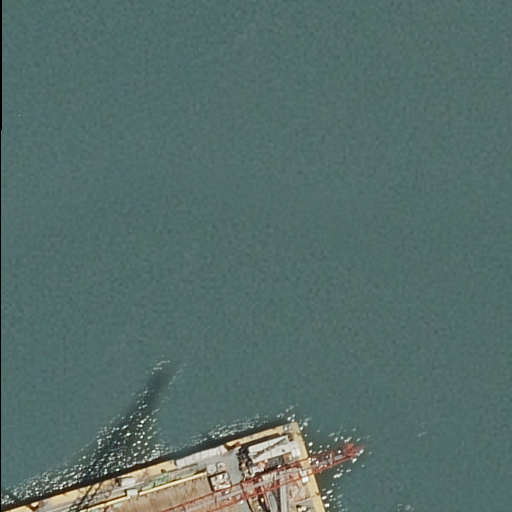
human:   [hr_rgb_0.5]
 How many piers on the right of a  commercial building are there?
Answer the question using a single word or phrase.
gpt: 0

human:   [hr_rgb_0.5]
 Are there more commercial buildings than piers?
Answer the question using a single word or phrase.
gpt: no

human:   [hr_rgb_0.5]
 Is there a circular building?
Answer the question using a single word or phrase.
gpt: no

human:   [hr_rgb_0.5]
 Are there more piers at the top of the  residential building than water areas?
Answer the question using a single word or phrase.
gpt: no

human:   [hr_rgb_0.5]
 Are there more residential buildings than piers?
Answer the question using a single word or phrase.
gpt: no

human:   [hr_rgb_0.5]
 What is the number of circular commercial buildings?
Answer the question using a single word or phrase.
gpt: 0

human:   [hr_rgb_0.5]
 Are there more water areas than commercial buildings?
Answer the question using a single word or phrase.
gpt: yes

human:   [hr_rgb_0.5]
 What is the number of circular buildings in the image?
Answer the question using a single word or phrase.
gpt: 0

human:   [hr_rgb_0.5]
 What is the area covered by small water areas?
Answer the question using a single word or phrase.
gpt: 0m2

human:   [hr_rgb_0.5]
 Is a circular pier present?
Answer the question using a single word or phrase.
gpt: no

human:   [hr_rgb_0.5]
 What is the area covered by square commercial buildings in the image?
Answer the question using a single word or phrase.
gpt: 0m2

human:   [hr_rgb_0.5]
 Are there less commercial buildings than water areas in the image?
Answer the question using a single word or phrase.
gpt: yes

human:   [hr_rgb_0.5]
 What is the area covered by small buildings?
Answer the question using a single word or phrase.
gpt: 2m2

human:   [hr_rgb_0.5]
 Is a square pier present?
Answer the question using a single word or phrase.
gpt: no

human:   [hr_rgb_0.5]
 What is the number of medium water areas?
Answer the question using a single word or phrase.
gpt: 0

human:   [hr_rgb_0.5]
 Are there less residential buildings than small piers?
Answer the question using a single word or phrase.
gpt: no

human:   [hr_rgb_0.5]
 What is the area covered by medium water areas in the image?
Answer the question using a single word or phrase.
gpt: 0m2

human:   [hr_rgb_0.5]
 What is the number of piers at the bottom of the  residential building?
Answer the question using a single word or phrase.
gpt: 0

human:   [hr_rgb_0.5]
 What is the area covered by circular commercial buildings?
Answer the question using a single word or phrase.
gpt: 0m2

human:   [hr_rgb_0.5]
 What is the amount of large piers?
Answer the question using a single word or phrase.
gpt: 0

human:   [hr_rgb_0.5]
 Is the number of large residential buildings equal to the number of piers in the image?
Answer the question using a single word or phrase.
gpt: no

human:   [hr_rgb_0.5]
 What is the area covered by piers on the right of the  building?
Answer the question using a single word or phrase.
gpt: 0m2

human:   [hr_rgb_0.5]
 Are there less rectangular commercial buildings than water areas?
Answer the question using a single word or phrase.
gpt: yes

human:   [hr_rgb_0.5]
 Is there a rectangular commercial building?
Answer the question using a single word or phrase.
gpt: no

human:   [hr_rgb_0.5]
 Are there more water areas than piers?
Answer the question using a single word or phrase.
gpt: no

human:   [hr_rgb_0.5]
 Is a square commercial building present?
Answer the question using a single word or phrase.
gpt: no

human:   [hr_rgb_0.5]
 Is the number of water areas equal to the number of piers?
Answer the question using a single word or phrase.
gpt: yes

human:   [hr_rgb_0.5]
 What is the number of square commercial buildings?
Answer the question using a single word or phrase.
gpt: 0

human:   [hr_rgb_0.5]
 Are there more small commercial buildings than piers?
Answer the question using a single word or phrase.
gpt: no

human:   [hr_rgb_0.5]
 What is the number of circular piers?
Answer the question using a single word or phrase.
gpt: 0

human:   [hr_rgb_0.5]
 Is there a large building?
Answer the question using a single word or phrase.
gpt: no

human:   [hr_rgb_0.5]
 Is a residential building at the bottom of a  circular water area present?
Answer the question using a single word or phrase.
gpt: no

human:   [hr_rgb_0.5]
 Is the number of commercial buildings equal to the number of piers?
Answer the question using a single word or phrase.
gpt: no

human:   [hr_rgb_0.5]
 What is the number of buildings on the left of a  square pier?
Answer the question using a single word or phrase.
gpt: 0

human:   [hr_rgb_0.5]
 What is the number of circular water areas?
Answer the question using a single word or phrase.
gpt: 0

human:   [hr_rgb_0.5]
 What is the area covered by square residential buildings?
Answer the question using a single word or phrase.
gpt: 0m2